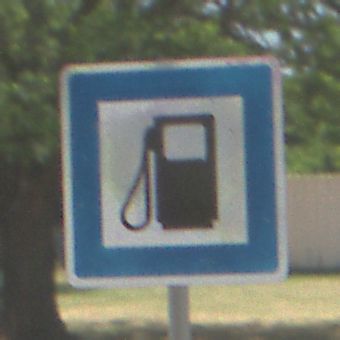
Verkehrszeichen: Tankstelle
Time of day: Midday
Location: Outdoor (Nature)
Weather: Clear
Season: NotSpecified
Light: Natural